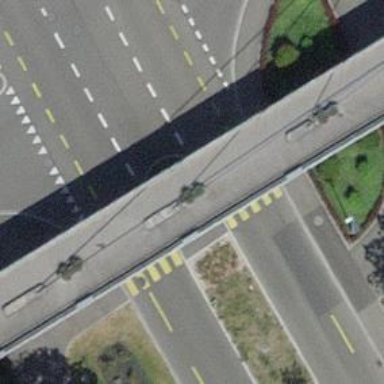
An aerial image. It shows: Uncontrolled zebra crossing on the road.